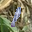
Label: 8